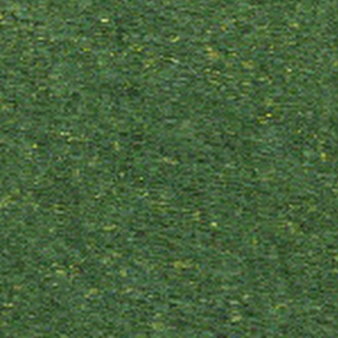
Label: other